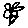
Label: flower